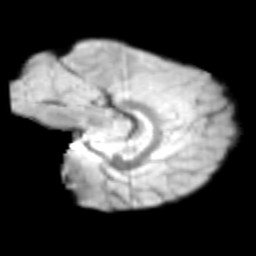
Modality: T2w
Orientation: sagittal
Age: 10
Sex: female
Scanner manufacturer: siemens
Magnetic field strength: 3 T
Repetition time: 3.8 s
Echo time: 0.07 s